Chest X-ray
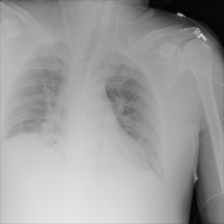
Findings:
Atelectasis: negative
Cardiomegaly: negative
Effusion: negative
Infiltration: negative
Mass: negative
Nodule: negative
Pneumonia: negative
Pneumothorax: negative
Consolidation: negative
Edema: negative
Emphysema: negative
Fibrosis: negative
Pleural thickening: negative
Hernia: negative